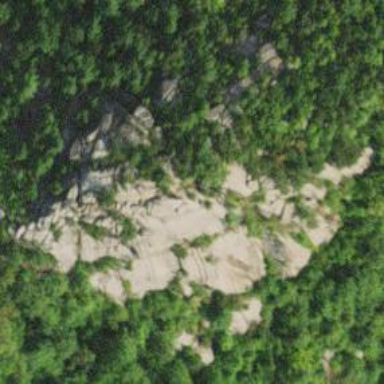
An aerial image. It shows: Landscape of bare rock.